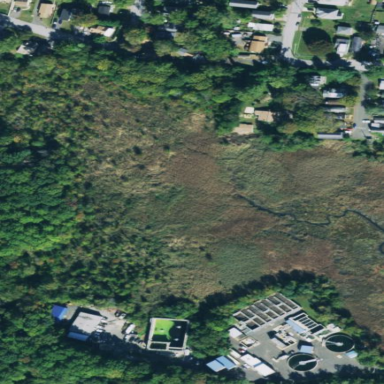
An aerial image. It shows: Saltmarsh wetland.